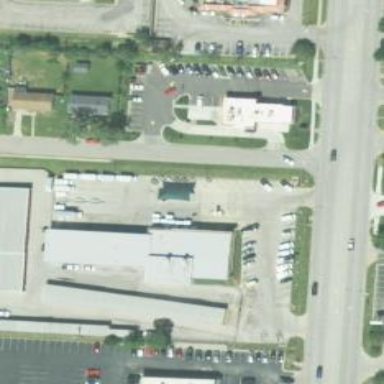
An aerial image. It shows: Area used for garages with storage rental services available.